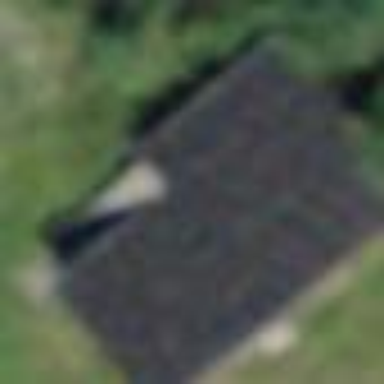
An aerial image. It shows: Shed with flat roof.